RGB frame:
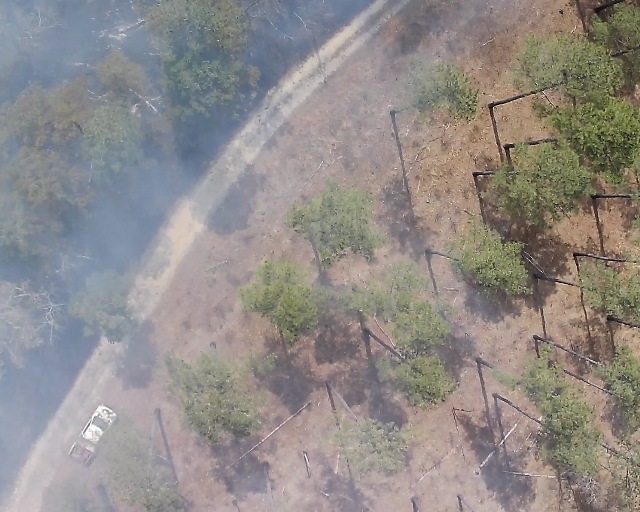
Thermal frame:
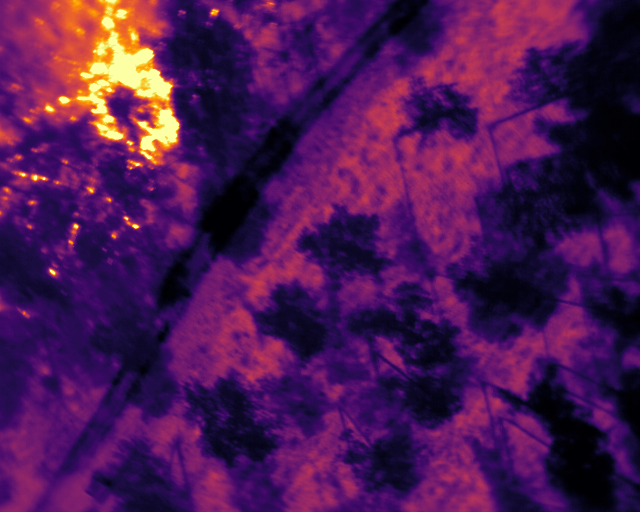
Captured: 2026-02-26 03:40:10
Pixels at or above 80 °C: 4448 (fraction of frame: 0.01357)